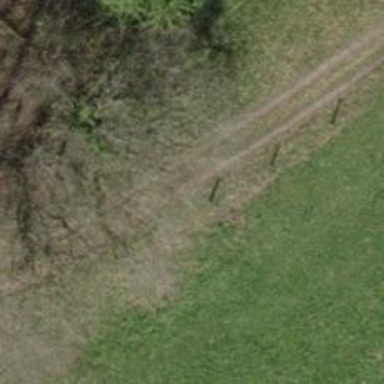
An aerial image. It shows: Grass track with grade3 surface.